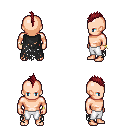
a pixel art fantasy rpg character, male body template, human, light skin, black tattered cape, white pants, brunette mohawk hairstyle, bracelets, four views (front, back, left, right), 2x2 character sprite sheet, small pixel art, hard edges, no anti-aliasing